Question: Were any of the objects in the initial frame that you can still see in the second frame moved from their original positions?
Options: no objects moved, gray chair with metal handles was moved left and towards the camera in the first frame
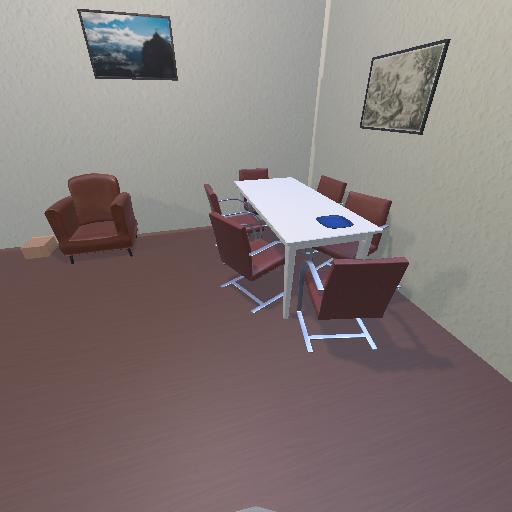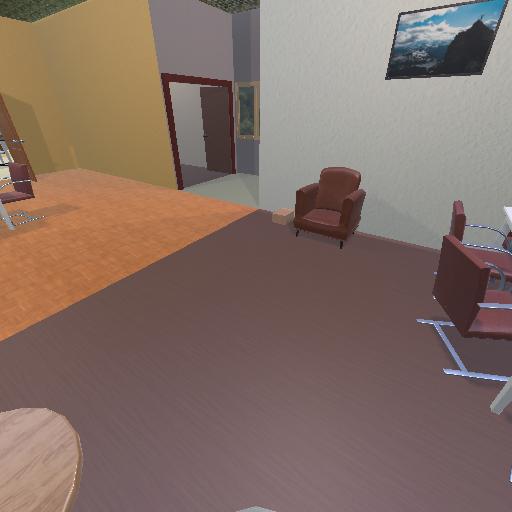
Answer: no objects moved